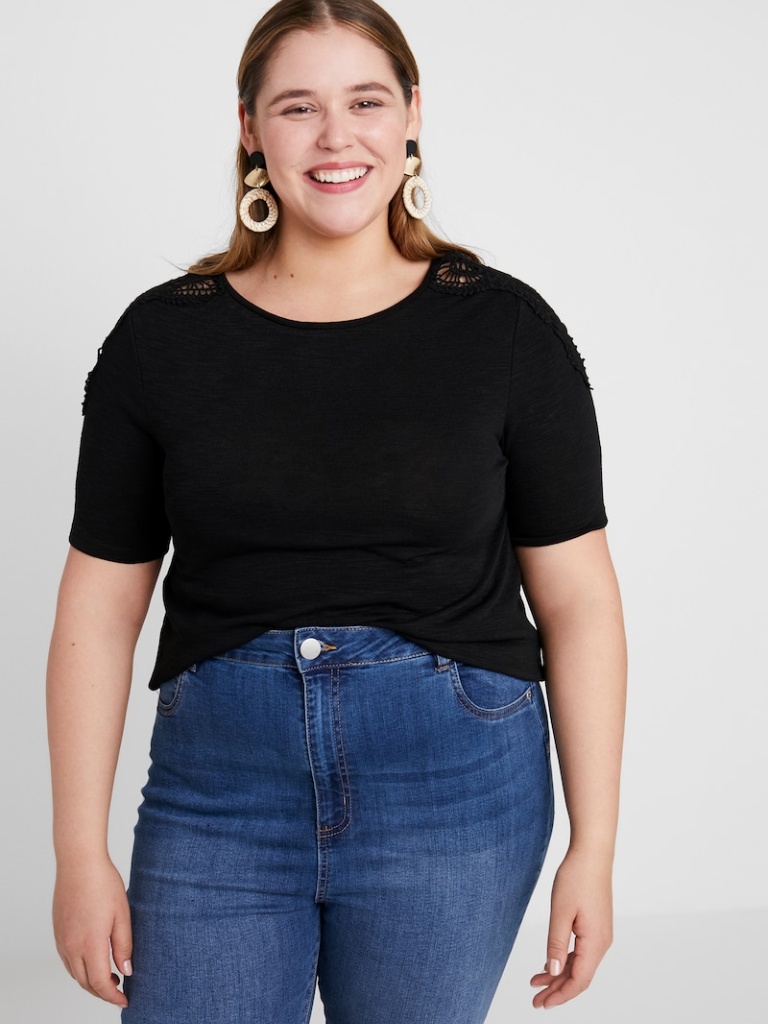
cotton relaxed short sleeve hip length French Tucked crew t-shirt